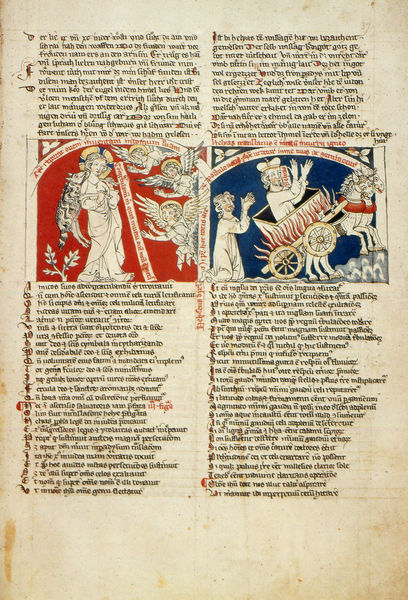
Titel: Speculum humanae salvationis; Codex Cremifanensis 243
Institution: Kremsmünster, Stiftsbibliothek
Schlagwörter: blau, feuer, flügel, mann, wolf, frau, rot, bibel, krone, karren, pferd, pferde, räder, engel, schrift, wellen, vergilbt, spalten, kutsche, rad, schubkarre, wagen, wagenrad, könig, deutsch, lamm, buch, brennen, flammen, zweig, druck, initialen, seite, illustration, text, herrscher, beten, buchseite, heiligenschein, christus, hölle, mittelalter, bettler, heilige, schriftstück, anbeten, nummeriert, maria, purpur, himmelfahrt, banderole, miniaturen, latein, spruchband, kreuznimbus, erzählung, buchmalerei, inquisition, evangeliar, codex, psalter, spruchbänder, schriftbänder, kodex, emgel, großbuchstabe, inqisition, feuerwagen